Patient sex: M
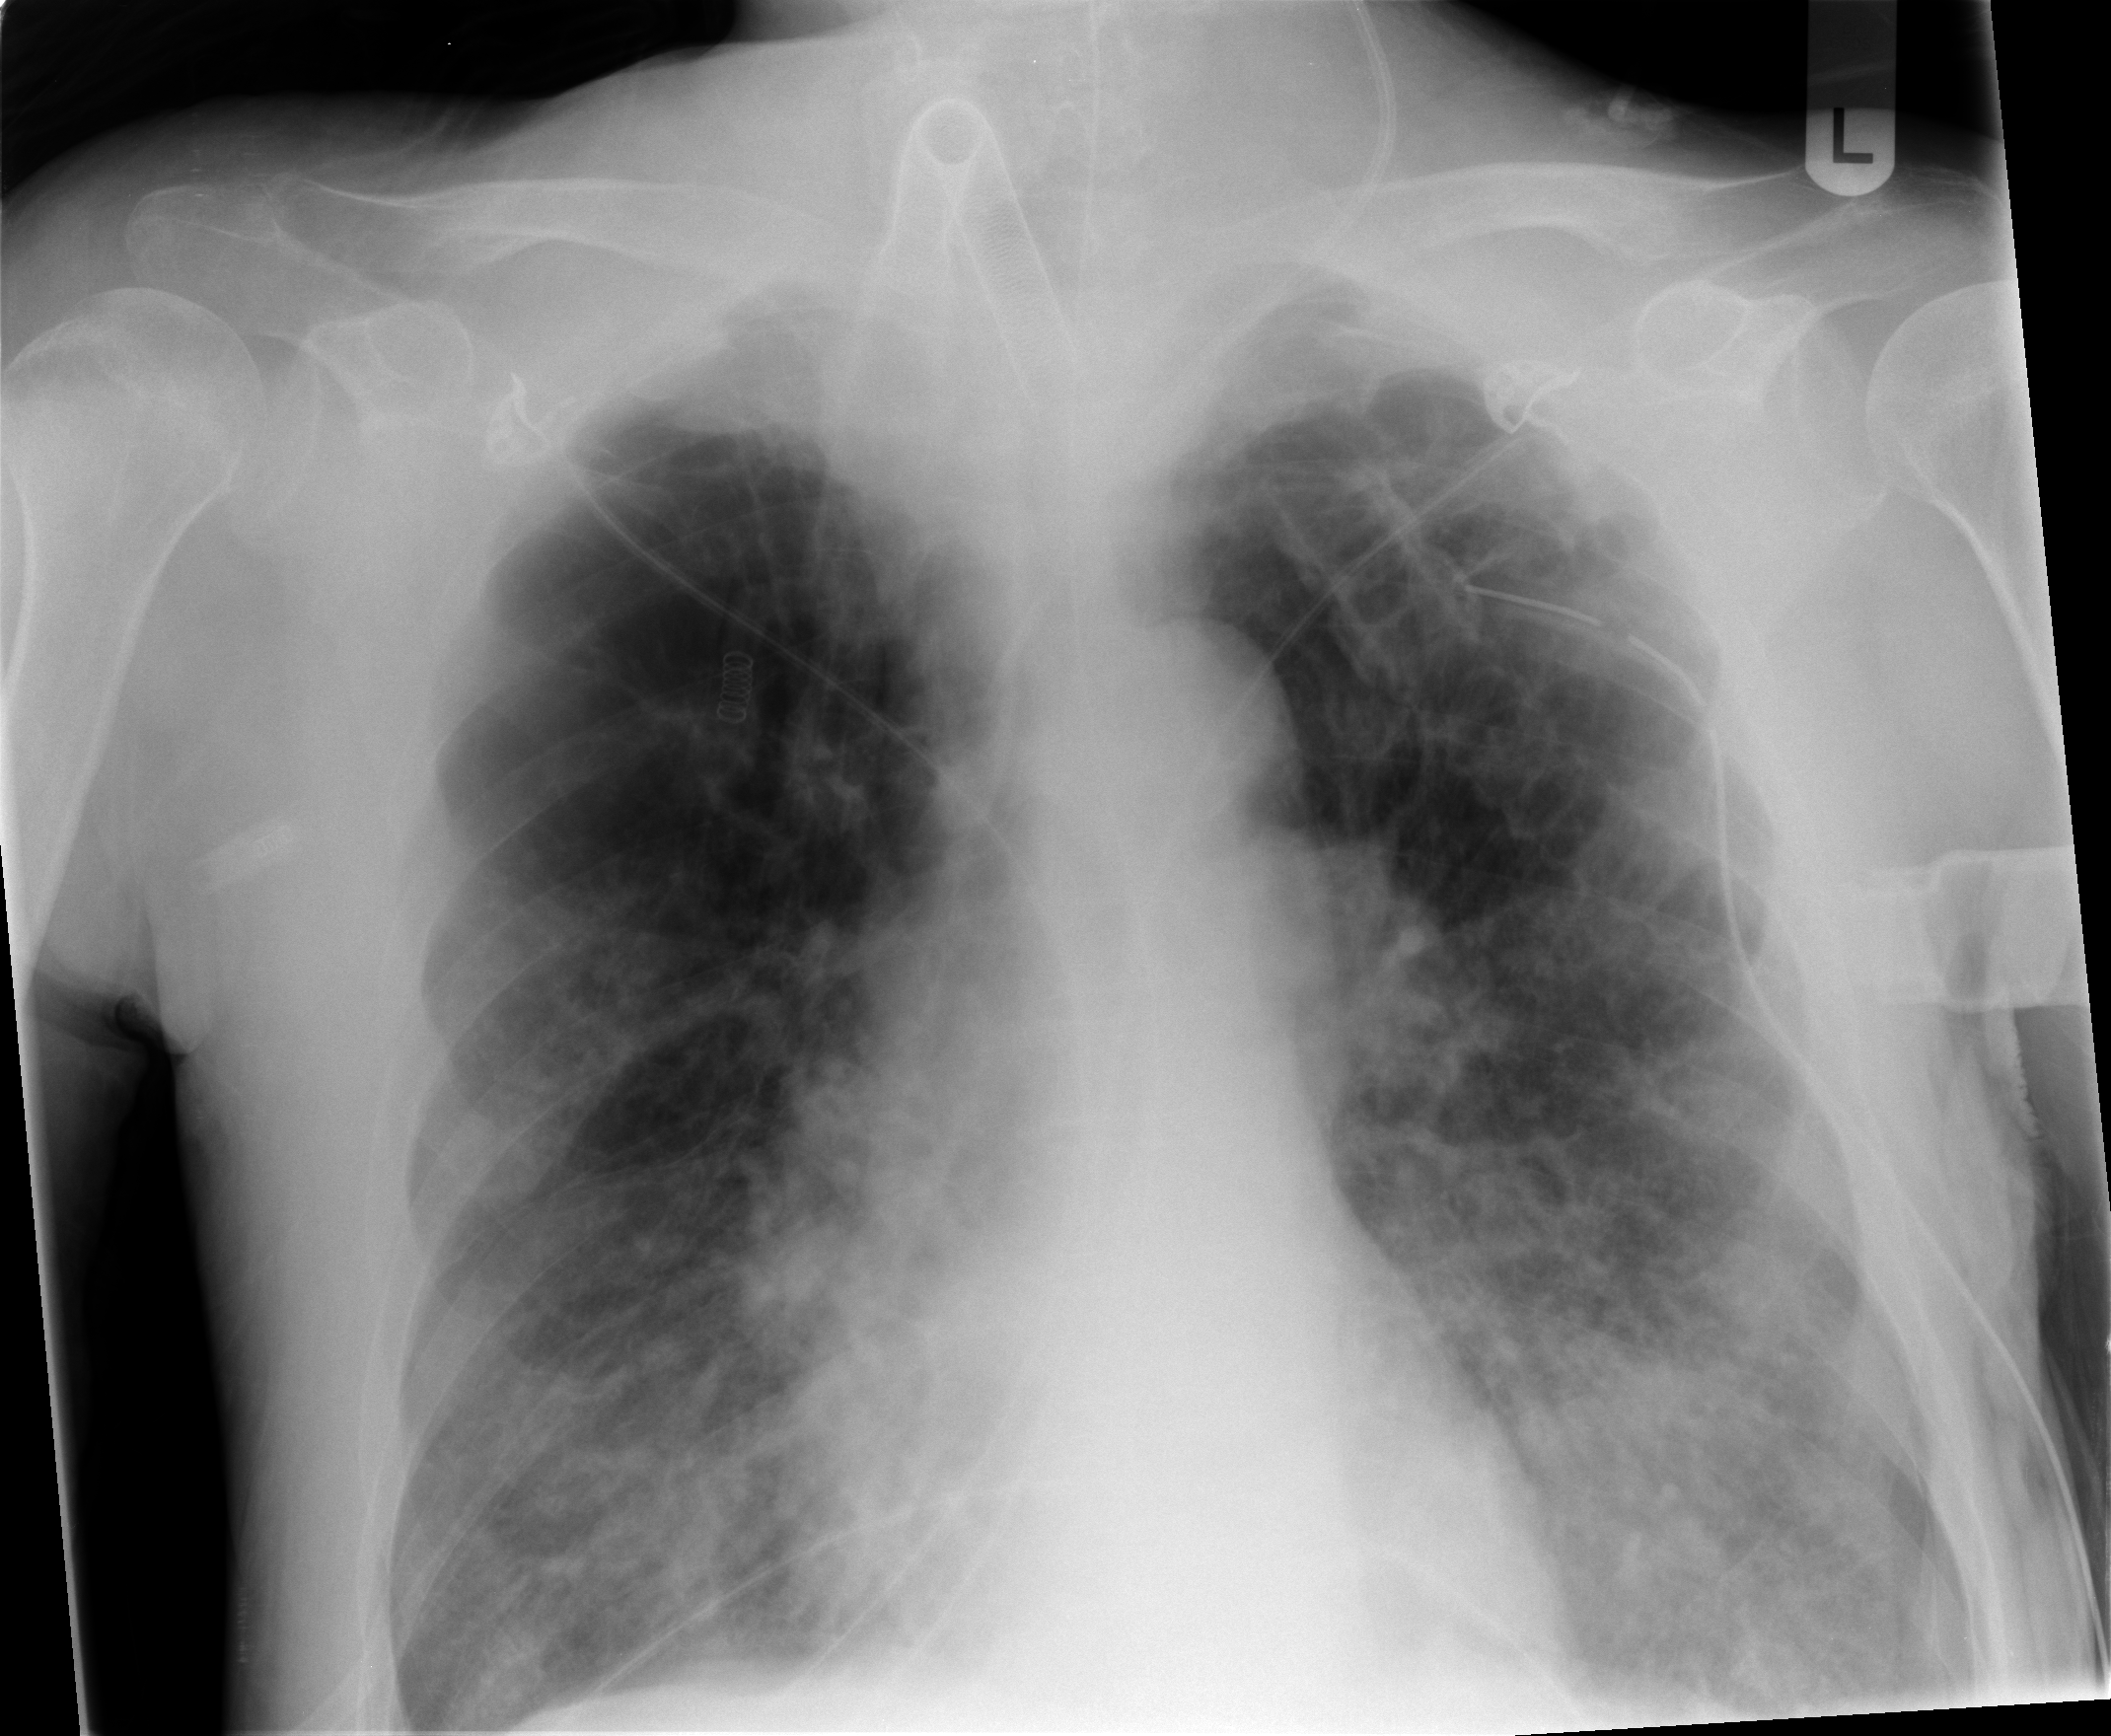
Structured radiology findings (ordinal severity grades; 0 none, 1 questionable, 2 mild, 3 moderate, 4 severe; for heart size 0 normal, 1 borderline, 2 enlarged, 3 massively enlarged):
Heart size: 0
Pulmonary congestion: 0
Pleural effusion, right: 1
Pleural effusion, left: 2
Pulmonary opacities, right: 2
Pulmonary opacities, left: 2
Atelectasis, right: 2
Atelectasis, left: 2